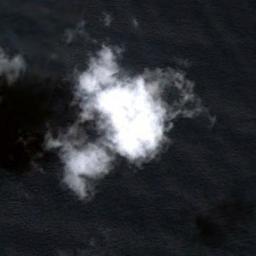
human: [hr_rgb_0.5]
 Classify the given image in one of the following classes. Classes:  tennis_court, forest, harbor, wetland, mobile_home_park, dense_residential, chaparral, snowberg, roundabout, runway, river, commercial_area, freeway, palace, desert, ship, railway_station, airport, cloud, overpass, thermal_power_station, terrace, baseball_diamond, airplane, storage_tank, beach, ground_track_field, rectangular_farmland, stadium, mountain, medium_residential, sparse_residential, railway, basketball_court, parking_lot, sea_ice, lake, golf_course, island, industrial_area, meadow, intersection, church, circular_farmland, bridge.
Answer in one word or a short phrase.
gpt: cloud